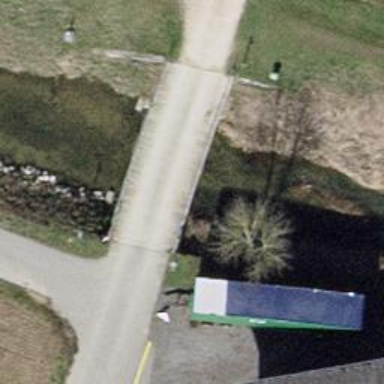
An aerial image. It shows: Paved track on bridge with grade 1 track type.